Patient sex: M
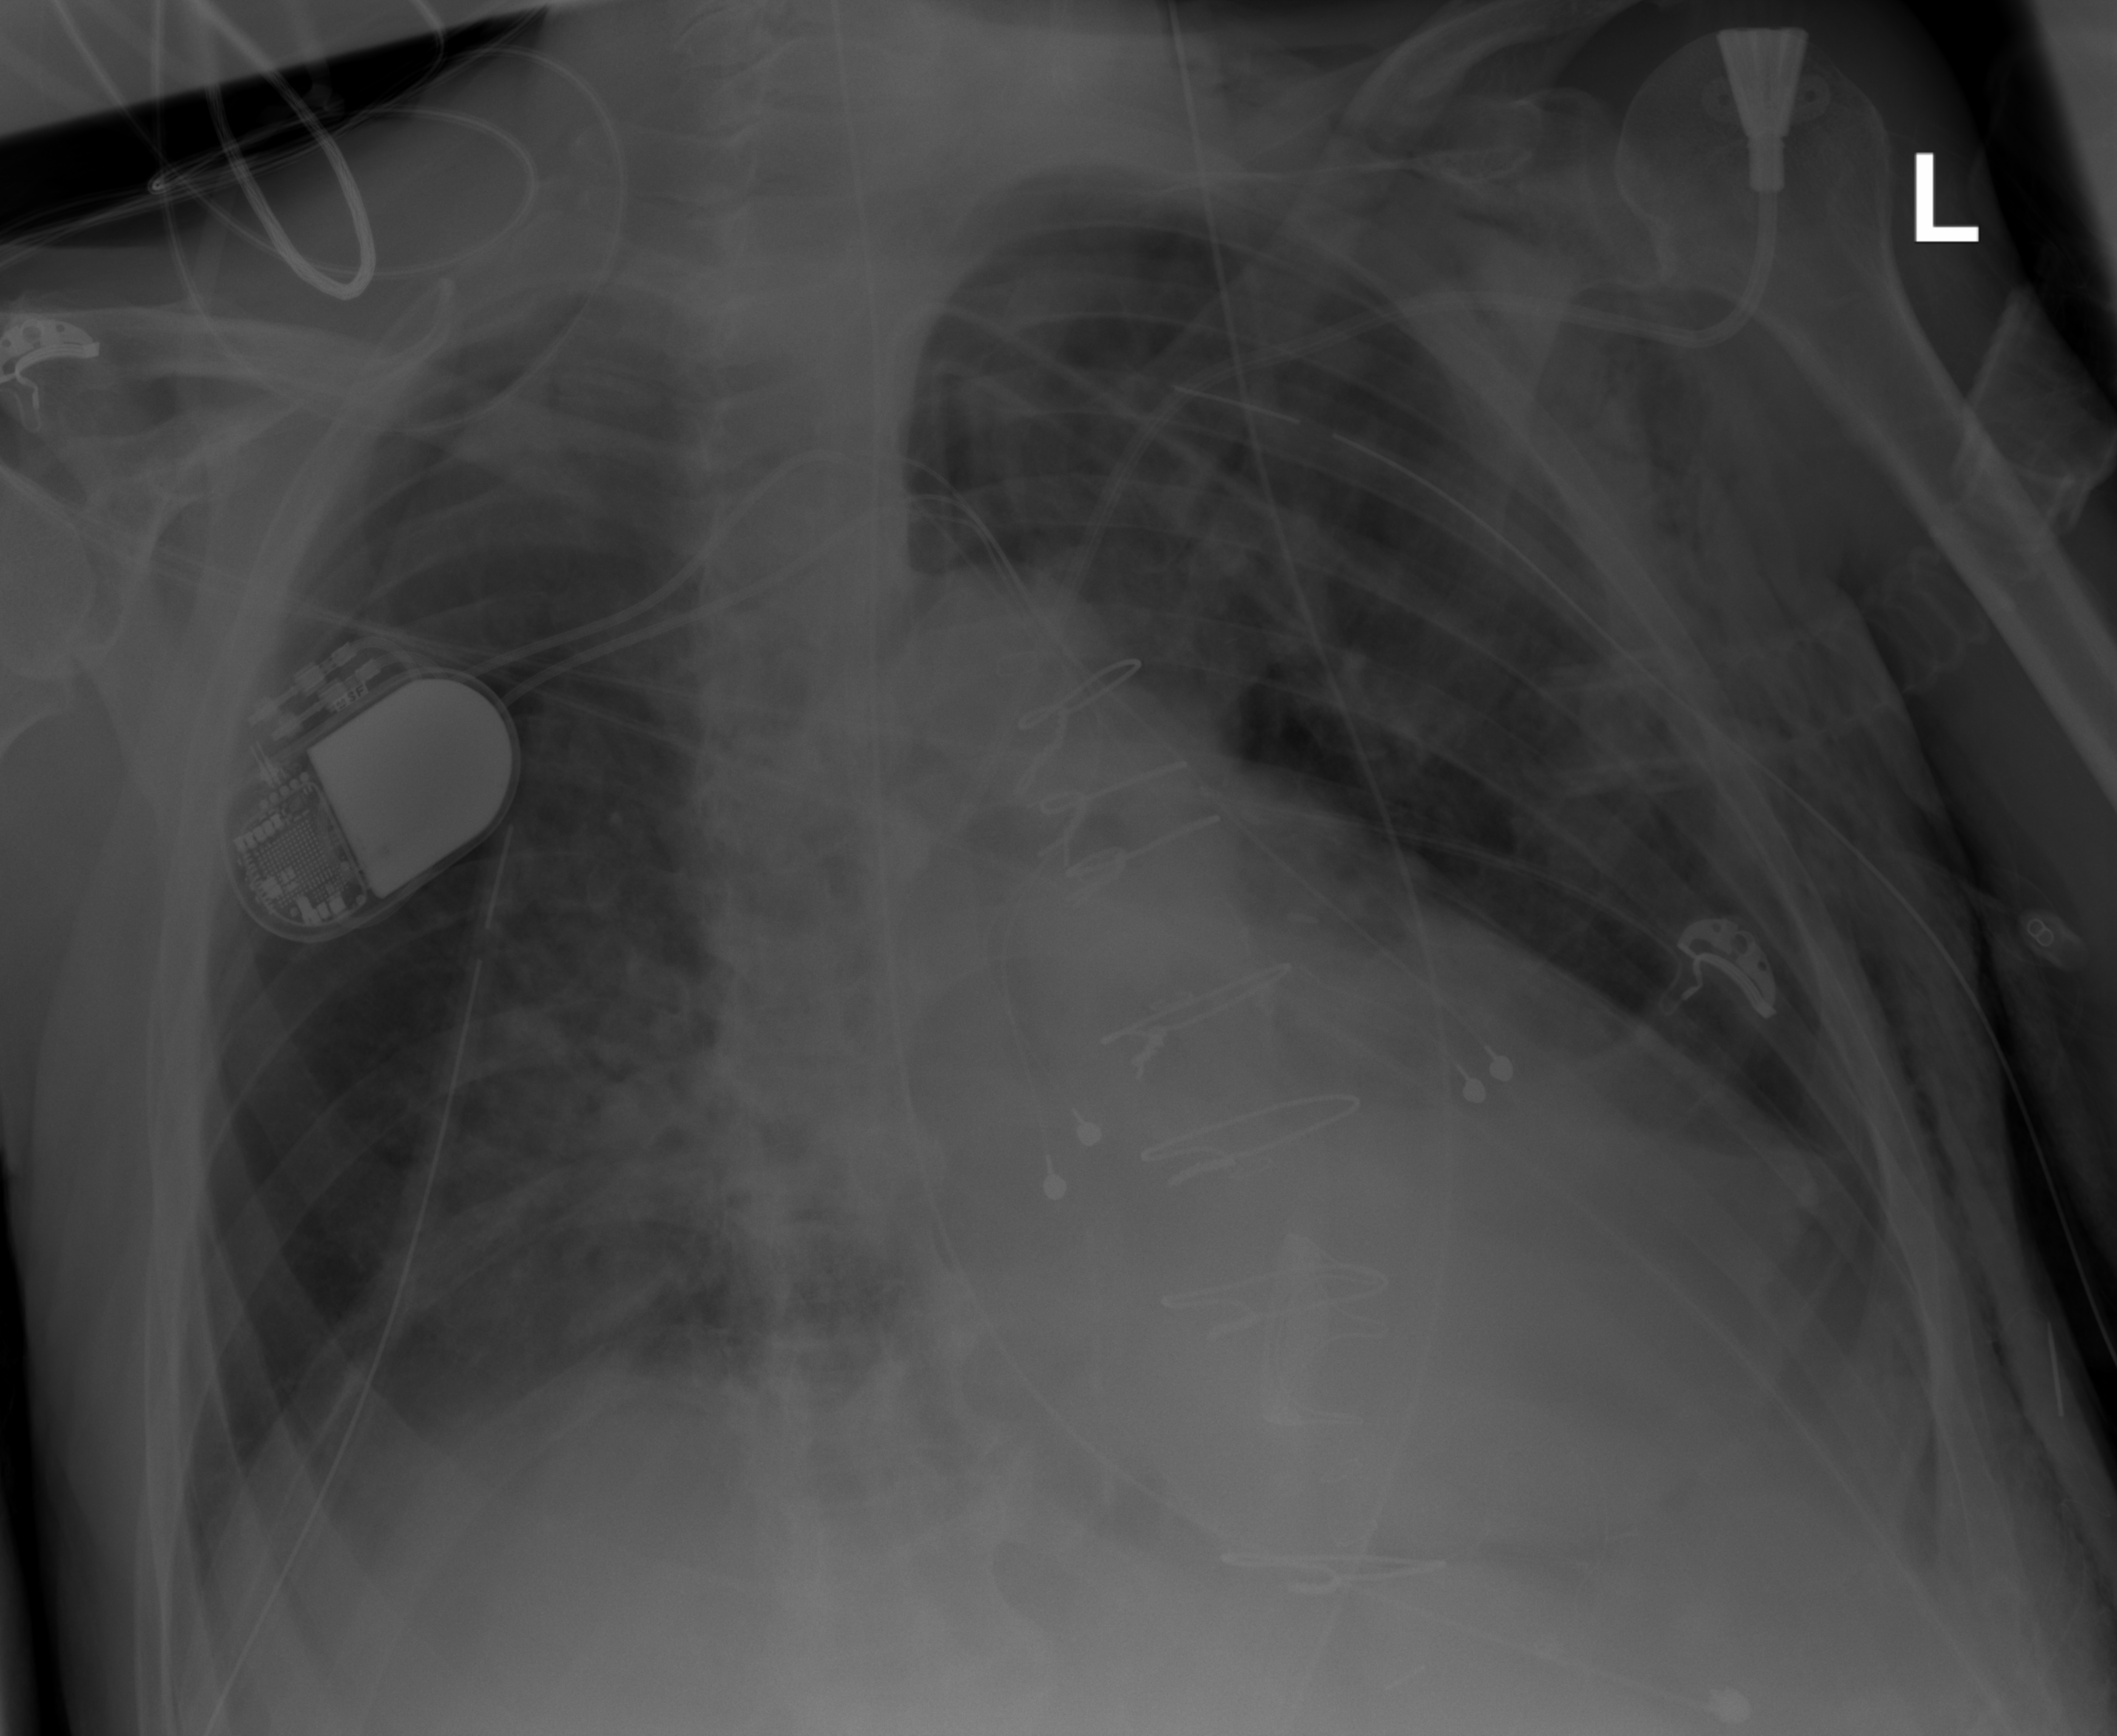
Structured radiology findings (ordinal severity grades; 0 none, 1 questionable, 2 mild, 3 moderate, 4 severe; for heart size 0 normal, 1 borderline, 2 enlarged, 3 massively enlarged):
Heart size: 2
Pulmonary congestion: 2
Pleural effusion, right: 1
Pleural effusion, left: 1
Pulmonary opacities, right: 2
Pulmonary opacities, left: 0
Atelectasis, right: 2
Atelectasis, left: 2